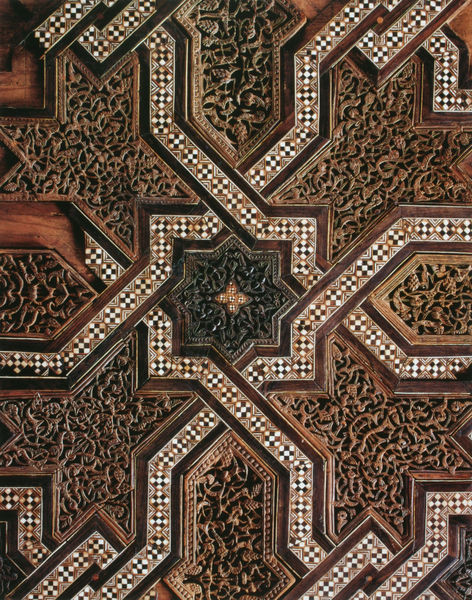
Titel: Detail der Schnitzarbeiten an der Minbar der Koutoubia-Moschee
Standort: Marrakech
Institution: Palast El-Badi
Schlagwörter: blätter, weiß, grün, blume, blumen, braun, holz, kariert, marmor, schmuck, schwarz, tür, rot, beige, hochformat, muster, ornament, schachbrettmuster, teppich, wand, band, barock, falten, stein, wege, boden, decke, spitzen, rosa, keramik, ranken, relief, spanien, abstrakt, hellbraun, formen, grafik, dekoration, bordüre, detail, symmetrie, dekor, floral, ornamente, verzierung, metall, bronze, edel, foto, rechtecke, karos, geflecht, eckig, motiv, kreuz, moschee, orient, orientalisch, stern, schnitt, sterne, fliesen, kachel, mosaik, einlegearbeit, einlegearbeiten, intarsie, intarsien, schnitzerei, photo, verziert, ornamental, ecken, fleisen, quadrate, geometrisch, zacken, kaputt, arabisch, rosette, verschlungen, zentrum, zierde, bänder, filigran, ornamentik, geometrie, viereck, vierecke, islam, arabesken, ebenholz, hölzer, labyrinth, geschnitzt, schnitzwerk, acht, achteckig, marokko, elfenbein, alabaster, ägypten, romanisch, sternförmig, wandverkleidung, maurisch, inkrustation, beschädigt, muslimisch, byzanz, konstantinopel, naher osten, hartholz, persisch, kunstvoll, allah, byzantinistik, schmuckvoll, mauren, flechtband, schitzerei, mosaiken, deckenverkleidung, durchbrüche, flechtmuster, alhambra, artisanat, holzeinlegearbeit, jolz, nichtfigürlich, nonfigural, sternform, tropenhölzer, walnussholz